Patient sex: M
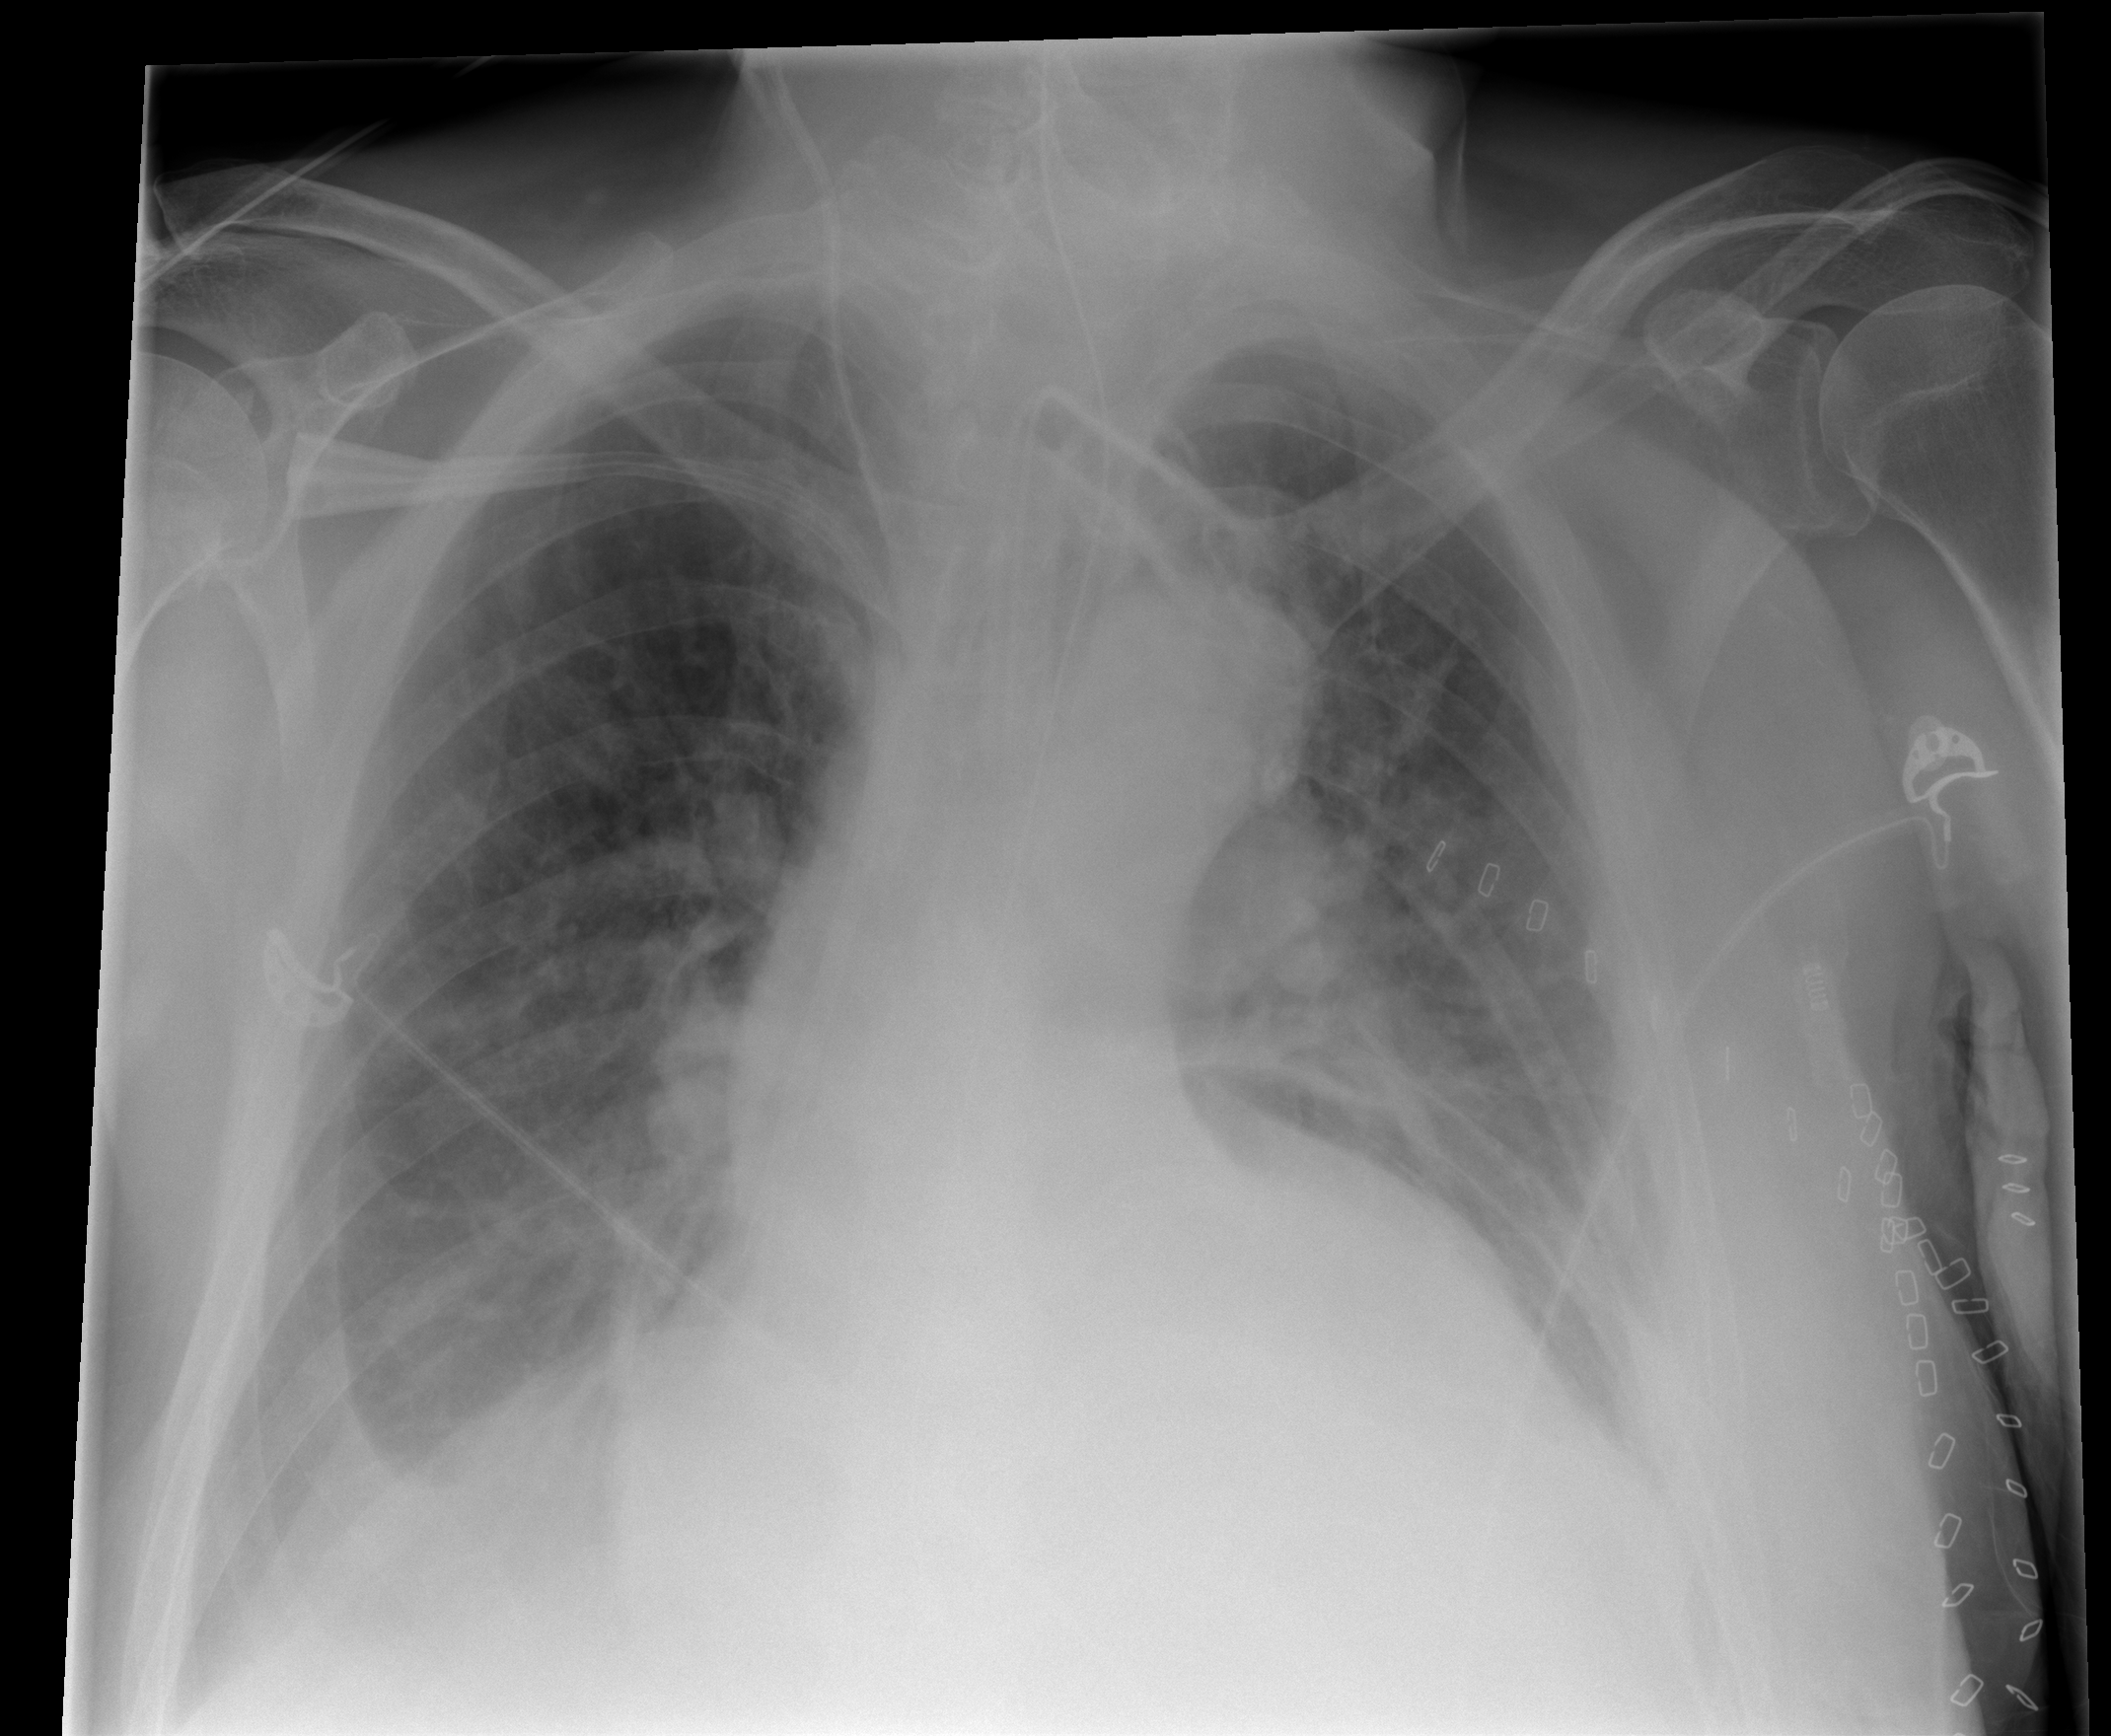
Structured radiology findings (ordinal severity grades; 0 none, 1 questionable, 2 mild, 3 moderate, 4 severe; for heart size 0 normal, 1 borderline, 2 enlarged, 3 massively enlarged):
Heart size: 2
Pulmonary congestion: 3
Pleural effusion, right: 2
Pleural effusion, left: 2
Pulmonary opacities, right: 0
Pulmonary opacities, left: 3
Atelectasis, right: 2
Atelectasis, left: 3